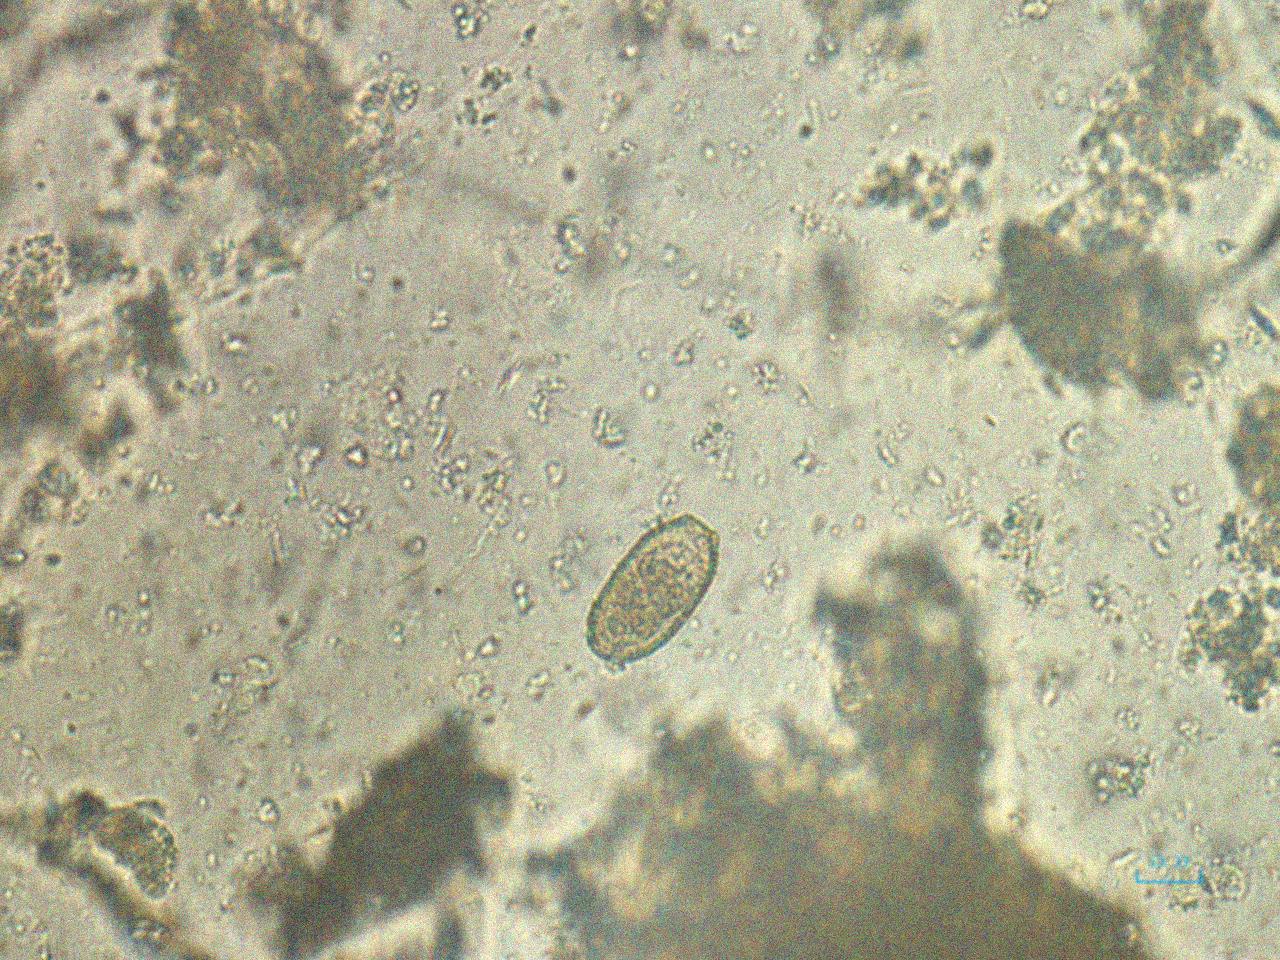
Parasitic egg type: Capillaria philippinensis